【题型】选择题　【知识点】平面几何　【难度】medium
如图，下列条件能使 $\triangle BPE$ 和 $\triangle CPD$ 相似的有（\quad ）

\textcircled{1} $\angle B = \angle C$；
\textcircled{2} $\frac{AD}{AC} = \frac{AE}{AB}$；
\textcircled{3} $\angle ADB = \angle AEC$；
\textcircled{4} $\frac{AD}{AB} = \frac{AE}{AC}$；
\textcircled{5} $\frac{PE}{PD} = \frac{BP}{PC}$。

A. 2个  \quad
B. 3个  \quad
C. 4个  \quad
D. 5个
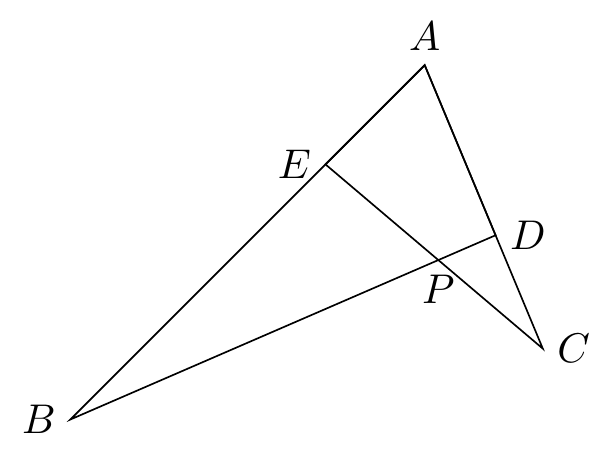
【解答】
$\because \angle B = \angle C$，$\angle BPE = \angle CPD$，

$\therefore \triangle BPE \sim \triangle CPD$，

所以\textcircled{1}符合题意。

$\because \angle A = \angle A$，$\frac{AD}{AB} = \frac{AE}{AC}$，

$\therefore \triangle ABD \sim \triangle ACE$，

$\therefore \angle B = \angle C$，

$\because \angle BPE = \angle CPD$，

$\therefore \triangle BPE \sim \triangle CPD$，

所以\textcircled{4}符合题意, \textcircled{2}不符合题意。

$\because \angle ADB = \angle AEC$，

$\therefore \angle CDP = \angle BEP$，

$\because \angle BPE = \angle CPD$，

$\therefore \triangle BPE \sim \triangle CPD$，

所以\textcircled{3}符合题意。

$\because \angle BPE = \angle CPD$，$\frac{PE}{PD} = \frac{BP}{PC}$，

$\therefore \triangle BPE \sim \triangle CPD$，

所以\textcircled{5}符合题意。

则符合题意的有 4 个。

故选：C。